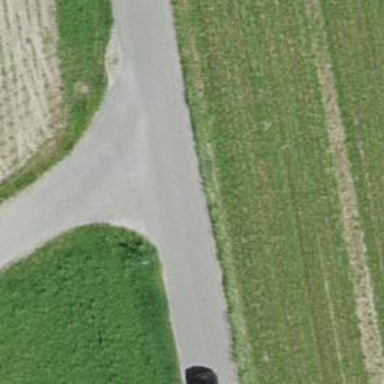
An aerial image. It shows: Well-maintained track road with grade 1 tracktype.